Field crop: tomato
Growth stage: 1
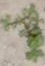
Species: portulaca